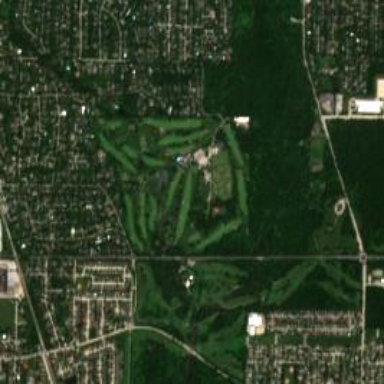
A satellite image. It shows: Golf course.